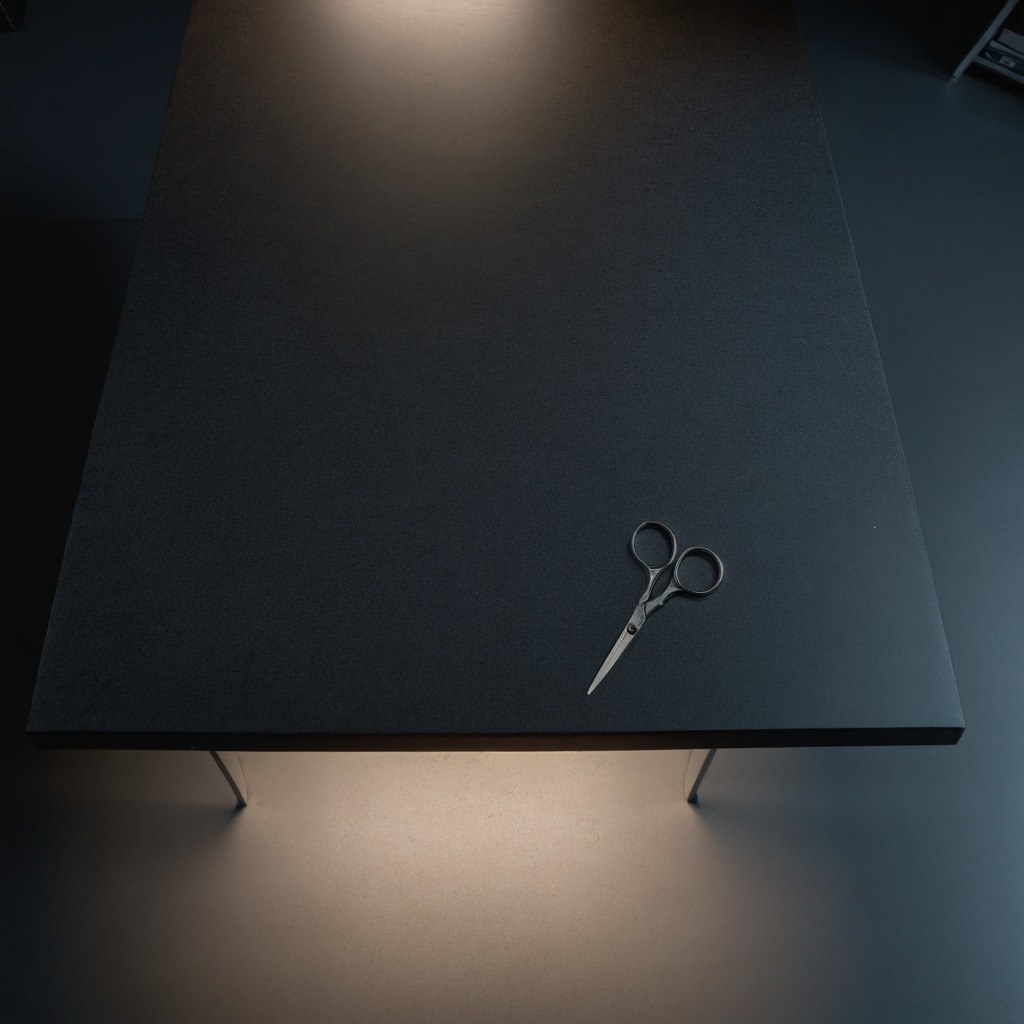
A scissor lies on the clean granite table inside a workshop at night dim ambient light soft shadows worn but